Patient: sex F, age 71
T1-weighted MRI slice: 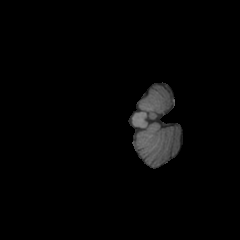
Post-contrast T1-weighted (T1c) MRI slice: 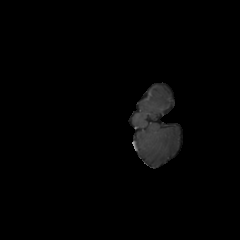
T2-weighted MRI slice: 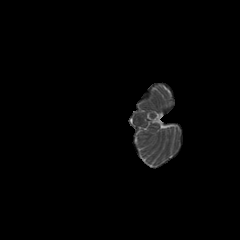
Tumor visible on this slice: no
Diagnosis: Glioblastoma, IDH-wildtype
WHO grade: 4